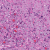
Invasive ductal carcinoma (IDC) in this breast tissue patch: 0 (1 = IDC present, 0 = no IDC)